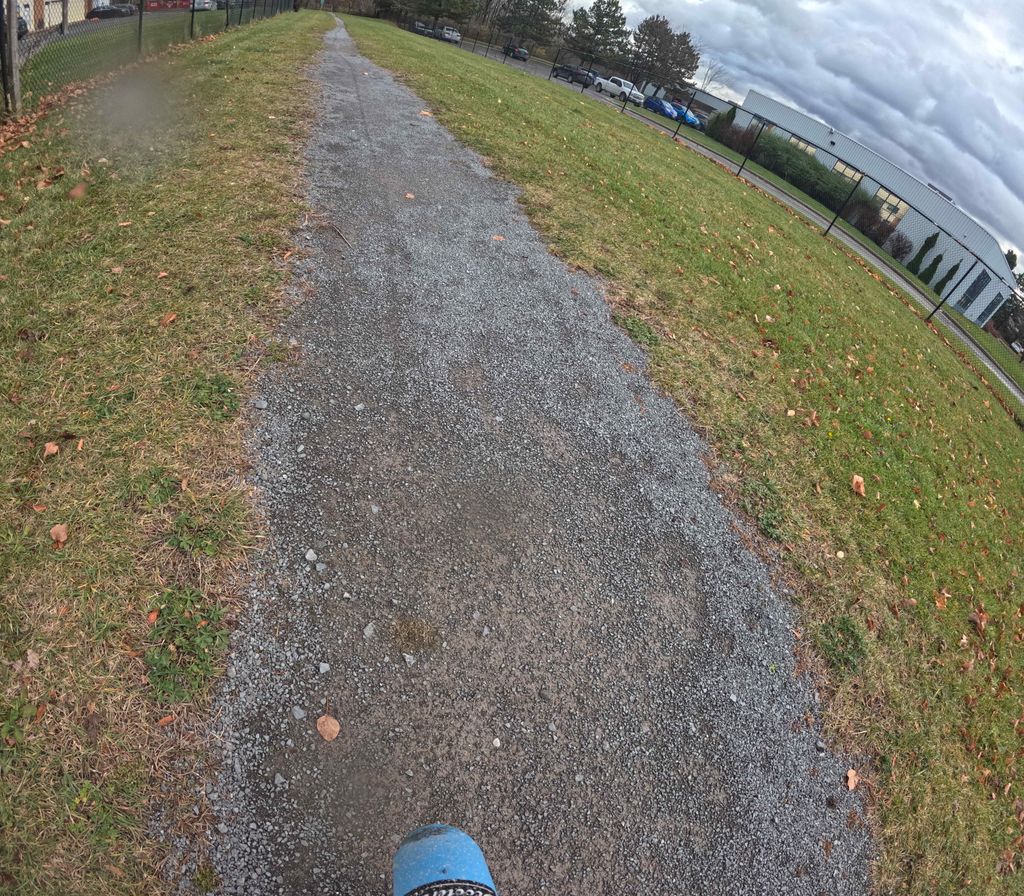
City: ottawa-gatineau